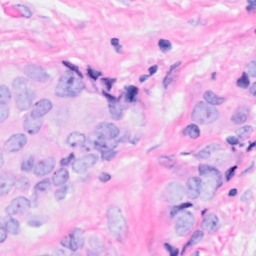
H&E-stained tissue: Breast